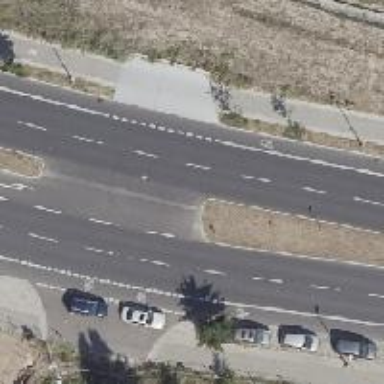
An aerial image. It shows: Secondary road with asphalt surface and no sidewalk.